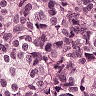
Metastatic tissue present: yes